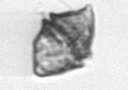
Label: Kryptoperidinium_triquetrum